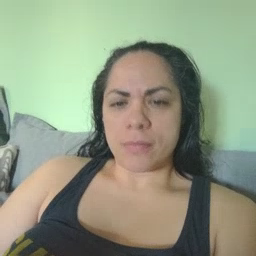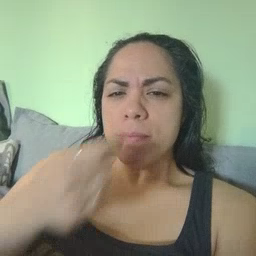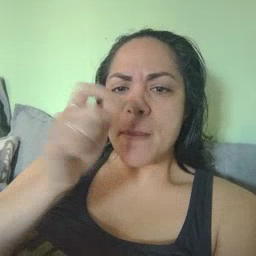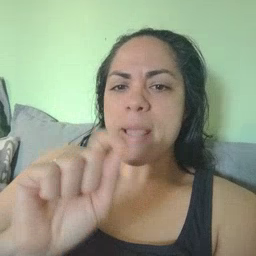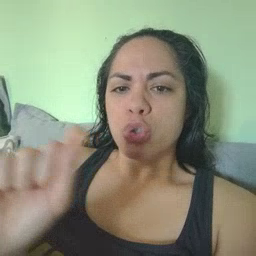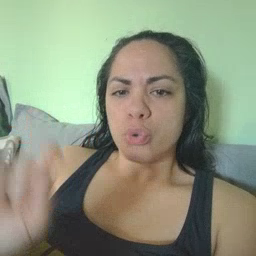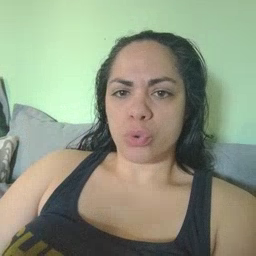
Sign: pencil